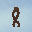
Label: 8